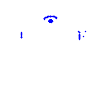
Particle: kaon